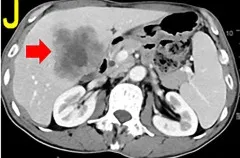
CECT and Macroscopy for Case 3-5. (J) Preoperative tumor conditions of case 5.
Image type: radiology (ct)